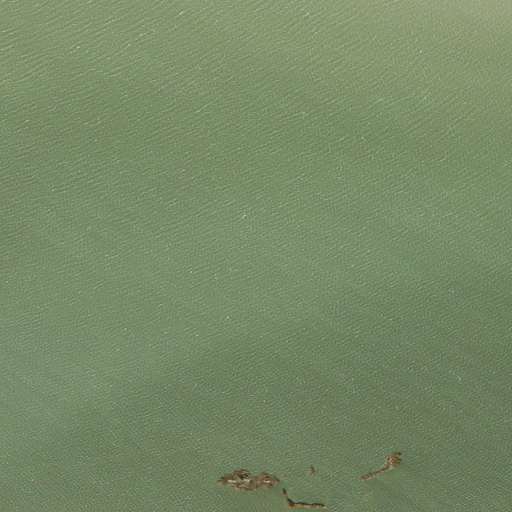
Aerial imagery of island in Maryland named Silver Island containing only open water